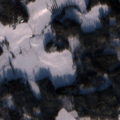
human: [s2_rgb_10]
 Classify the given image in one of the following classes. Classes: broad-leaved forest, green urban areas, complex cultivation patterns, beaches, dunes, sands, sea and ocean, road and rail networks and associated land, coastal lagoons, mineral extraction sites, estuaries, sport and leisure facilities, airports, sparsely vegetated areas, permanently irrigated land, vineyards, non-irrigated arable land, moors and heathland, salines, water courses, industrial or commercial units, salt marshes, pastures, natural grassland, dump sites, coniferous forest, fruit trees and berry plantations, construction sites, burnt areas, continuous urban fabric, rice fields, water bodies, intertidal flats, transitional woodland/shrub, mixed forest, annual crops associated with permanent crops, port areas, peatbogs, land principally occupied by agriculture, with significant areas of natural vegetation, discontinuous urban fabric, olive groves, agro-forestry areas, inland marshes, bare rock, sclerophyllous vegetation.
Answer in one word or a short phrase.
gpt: non-irrigated arable land, land principally occupied by agriculture, with significant areas of natural vegetation, coniferous forest